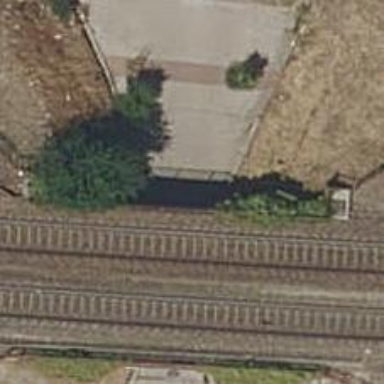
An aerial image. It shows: Footway passing through tunnel.